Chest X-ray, PA view. Patient: 24 years old, sex F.
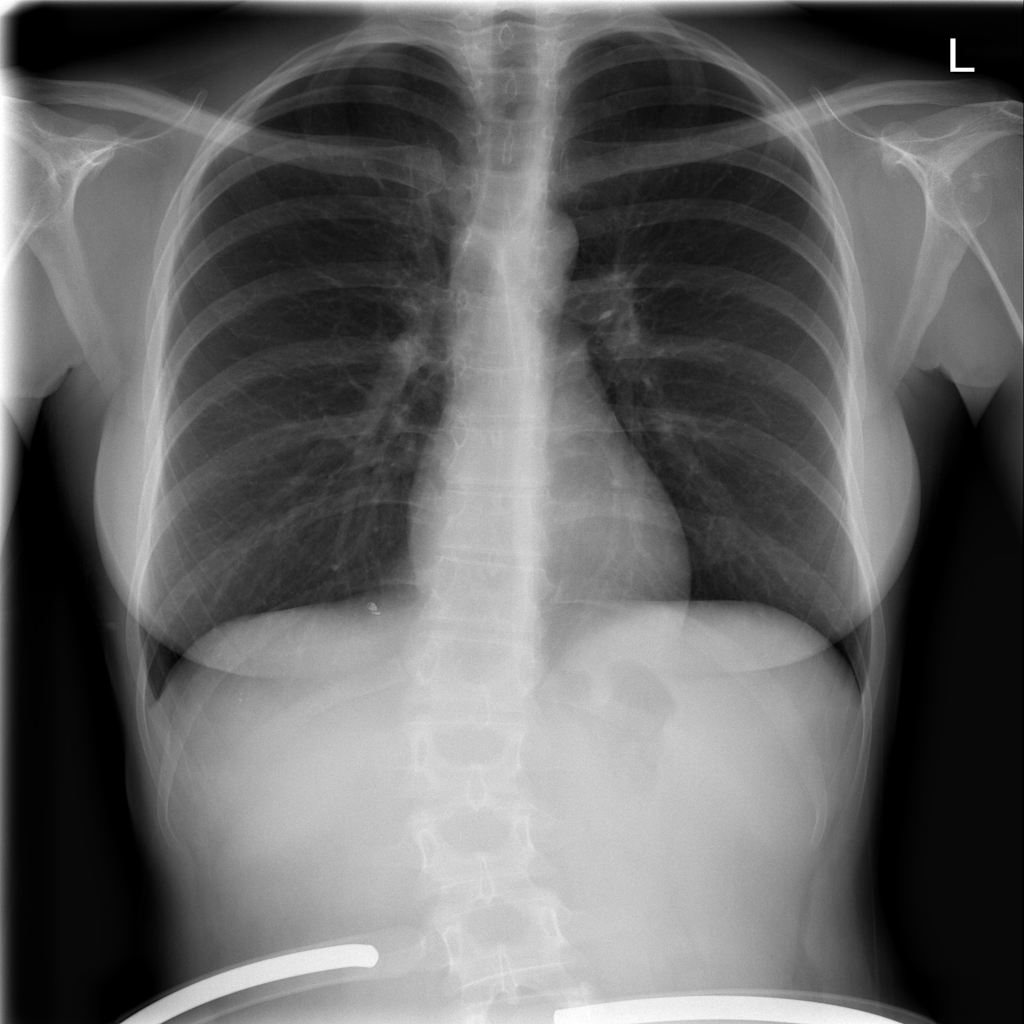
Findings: No Finding